Chest X-ray:
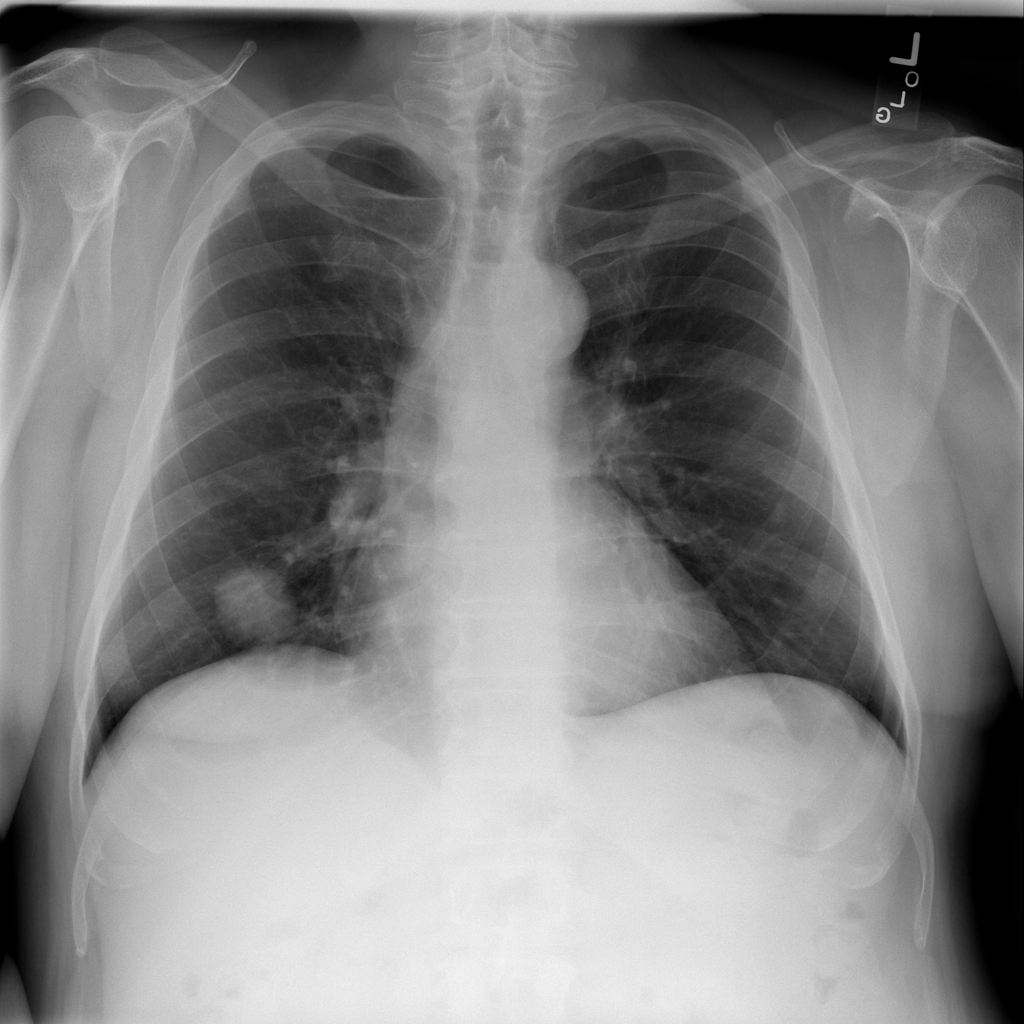
Findings: Nodule
No abnormal finding: no